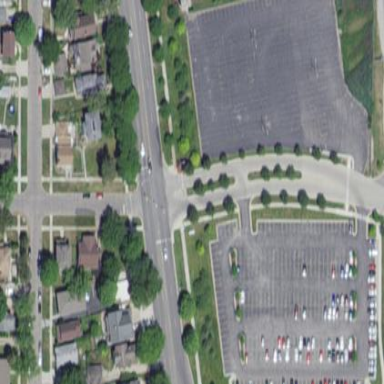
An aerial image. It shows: Parking area with parallel orientation. The surface of the parking area is asphalt.